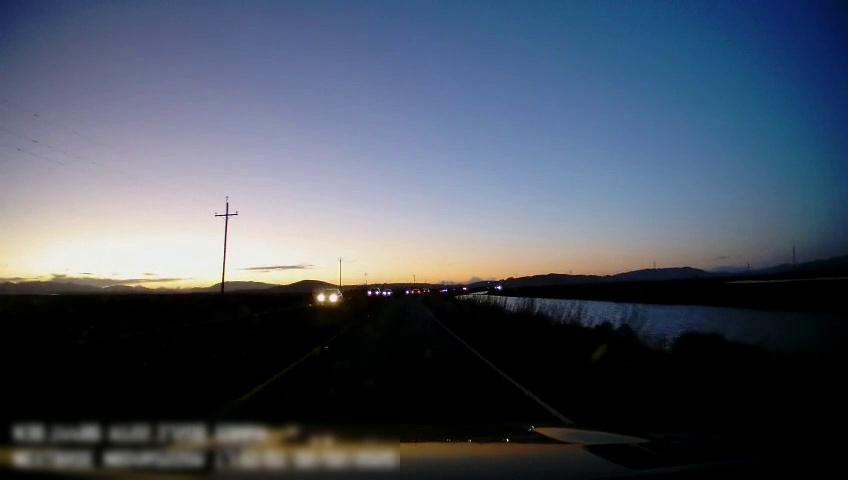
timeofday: Dusk/Dawn/Twilight
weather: Sunny
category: Drivable Space
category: Vehicles | SUV
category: Vehicles | SUV
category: Vehicles | Car
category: Vehicles | SUV
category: Lanes | Current Lane
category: Lanes | Current Lane